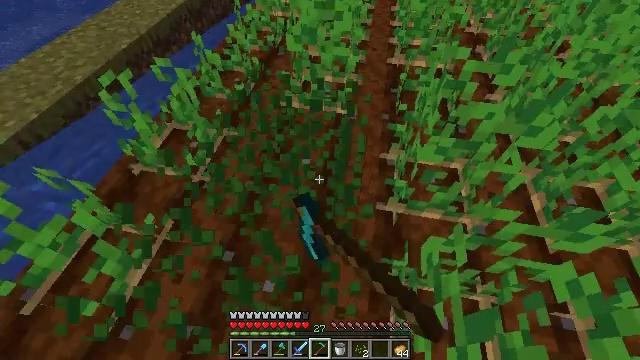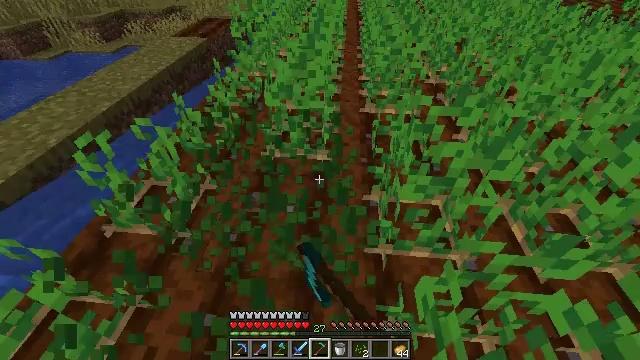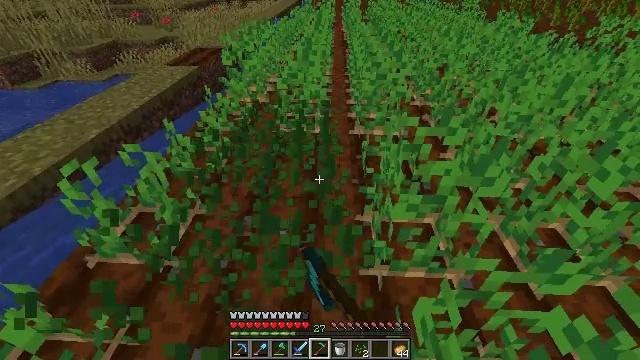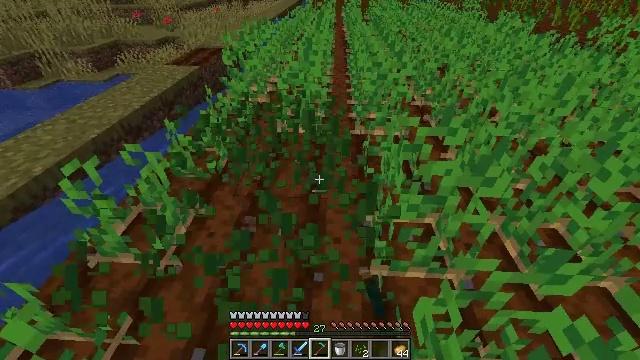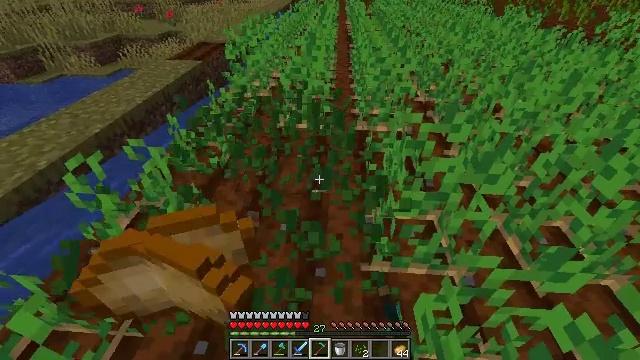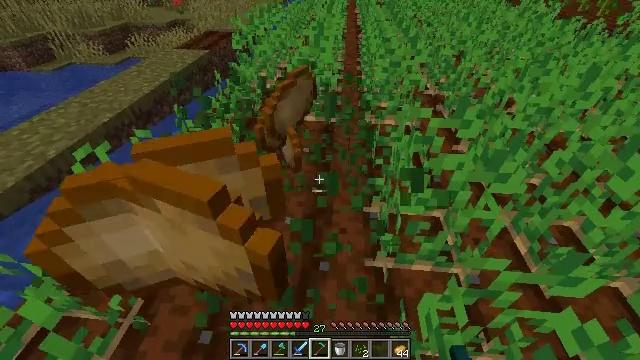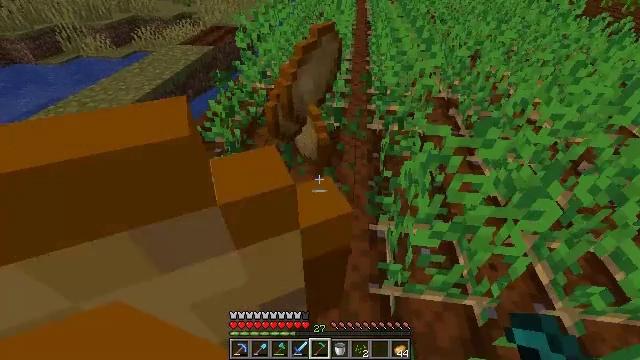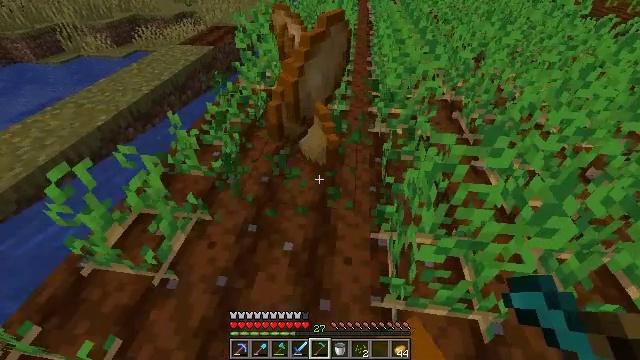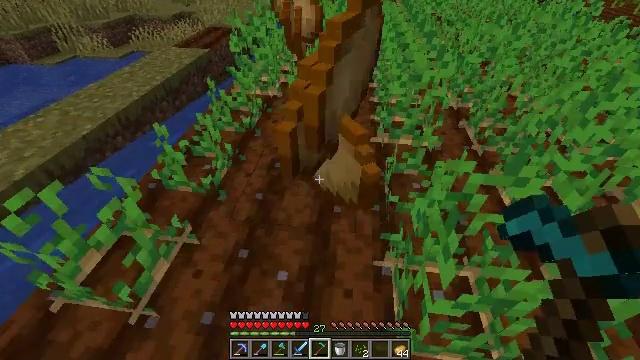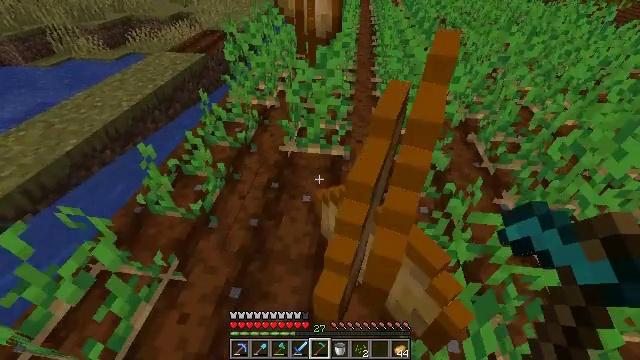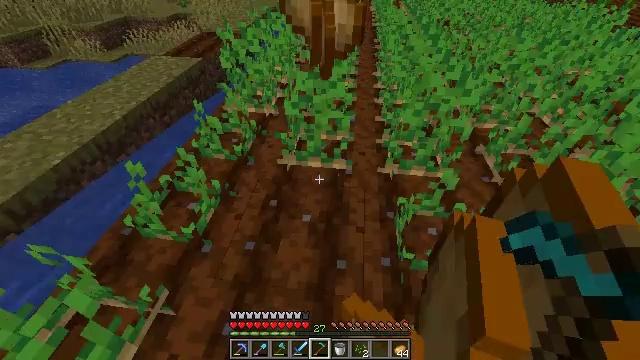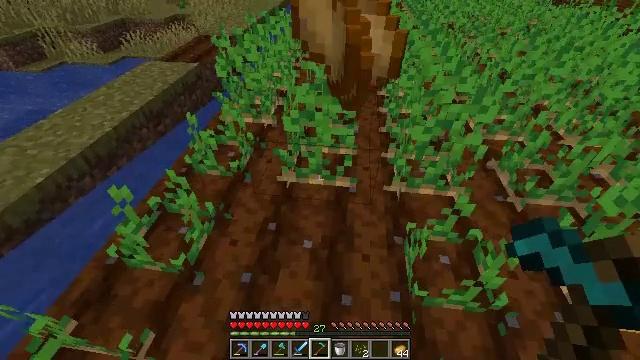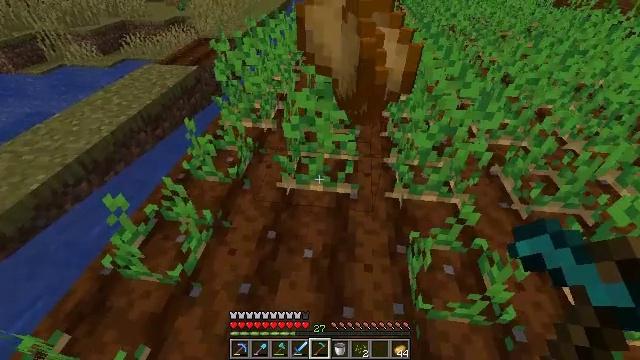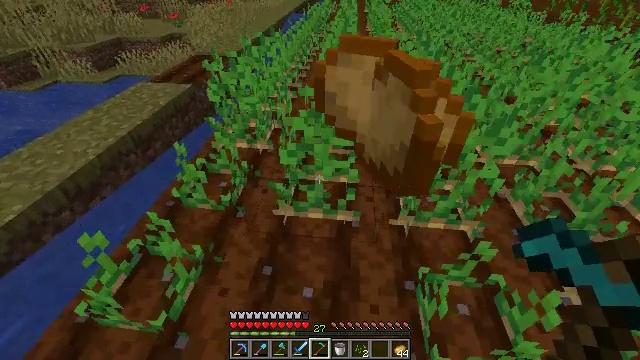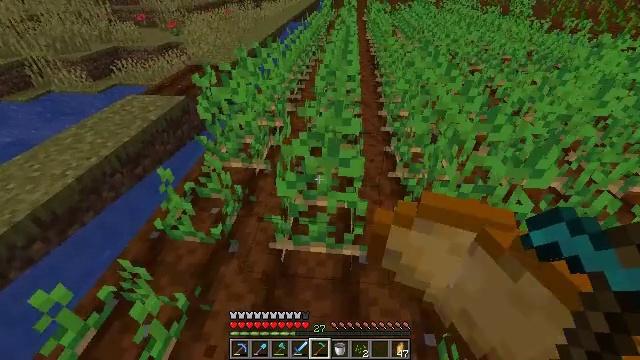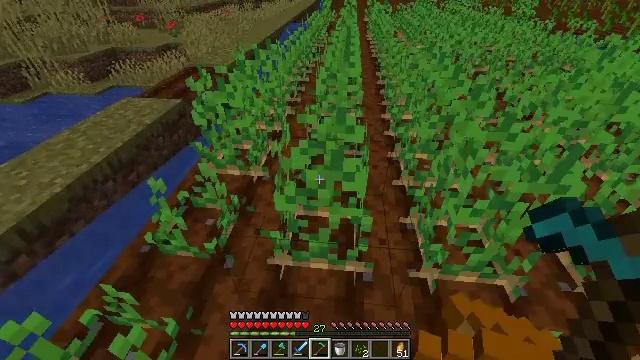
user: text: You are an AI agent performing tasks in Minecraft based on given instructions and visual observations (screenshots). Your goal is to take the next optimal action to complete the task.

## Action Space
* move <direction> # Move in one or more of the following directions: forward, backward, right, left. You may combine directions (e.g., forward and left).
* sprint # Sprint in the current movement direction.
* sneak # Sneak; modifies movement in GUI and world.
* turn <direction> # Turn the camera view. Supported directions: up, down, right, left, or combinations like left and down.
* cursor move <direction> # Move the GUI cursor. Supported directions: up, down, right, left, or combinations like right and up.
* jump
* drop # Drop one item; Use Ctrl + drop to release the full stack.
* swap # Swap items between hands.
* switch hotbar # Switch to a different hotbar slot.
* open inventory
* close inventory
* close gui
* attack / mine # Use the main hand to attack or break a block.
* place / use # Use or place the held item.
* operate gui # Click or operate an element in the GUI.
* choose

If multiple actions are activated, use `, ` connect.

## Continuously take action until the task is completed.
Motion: motion action
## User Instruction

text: Gather potatoes by left-clicking.
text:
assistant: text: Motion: turn right and up, attack / mine
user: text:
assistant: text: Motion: turn right and up, attack / mine
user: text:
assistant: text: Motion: no_op
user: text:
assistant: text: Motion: no_op
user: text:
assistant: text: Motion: move forward, turn left and down
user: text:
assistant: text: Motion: move forward, turn left and down
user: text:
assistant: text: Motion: move forward
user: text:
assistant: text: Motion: move forward
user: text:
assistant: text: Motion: move forward
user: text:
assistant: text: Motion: move forward
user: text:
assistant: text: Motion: move forward
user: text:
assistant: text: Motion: move forward
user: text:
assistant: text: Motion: move forward, turn up
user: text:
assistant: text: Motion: move forward, turn up
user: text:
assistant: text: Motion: move forward
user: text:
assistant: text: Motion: move forward
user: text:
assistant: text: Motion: move forward
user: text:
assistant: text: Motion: move forward
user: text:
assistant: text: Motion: move forward
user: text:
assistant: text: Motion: no_op
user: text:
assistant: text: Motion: no_op
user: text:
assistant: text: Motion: no_op
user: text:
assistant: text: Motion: no_op
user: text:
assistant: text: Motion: no_op
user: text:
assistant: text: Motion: no_op
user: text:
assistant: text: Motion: no_op
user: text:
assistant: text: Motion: no_op
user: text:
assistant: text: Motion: move left
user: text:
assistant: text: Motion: move left
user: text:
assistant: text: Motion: move left, turn right